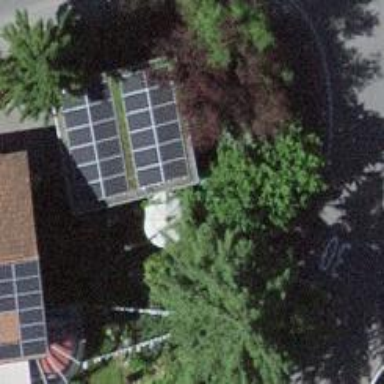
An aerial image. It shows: View of roof of building.